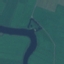
Land use / land cover class: River